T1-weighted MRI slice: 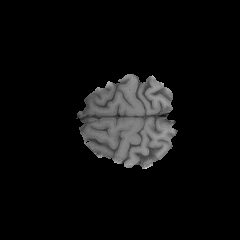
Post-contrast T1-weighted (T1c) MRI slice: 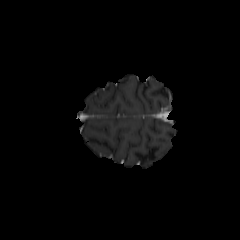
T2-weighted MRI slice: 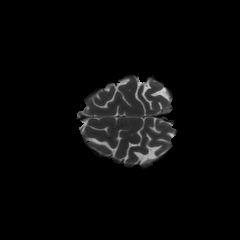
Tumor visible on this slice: no